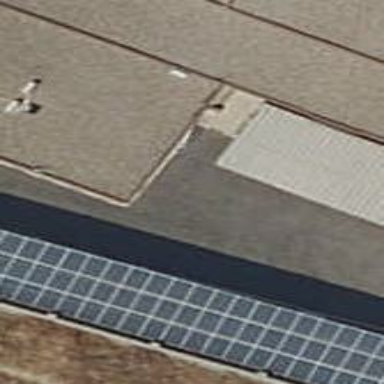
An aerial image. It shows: View of roof of building.